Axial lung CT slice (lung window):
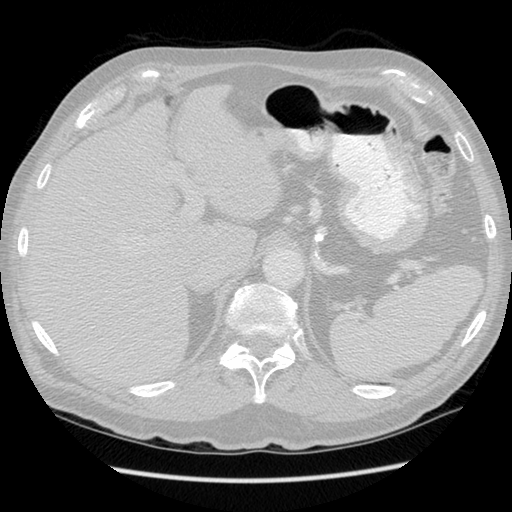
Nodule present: no